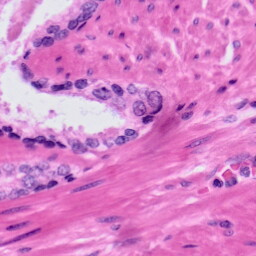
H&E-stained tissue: Prostate